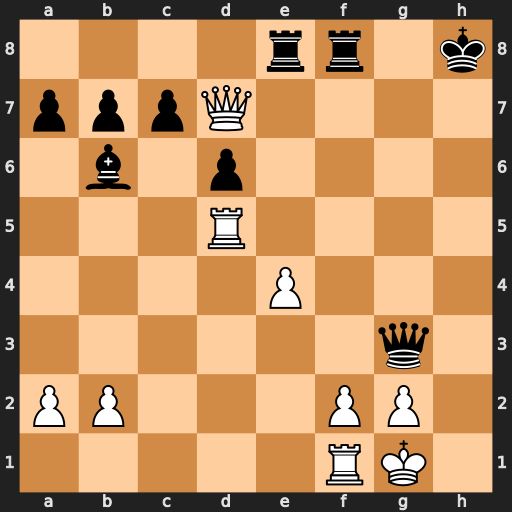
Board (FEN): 4rr1k/pppQ4/1b1p4/3R4/4P3/6q1/PP3PP1/5RK1
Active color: w
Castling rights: -
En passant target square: -
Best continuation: Rh5+ Kg8 Qh7#